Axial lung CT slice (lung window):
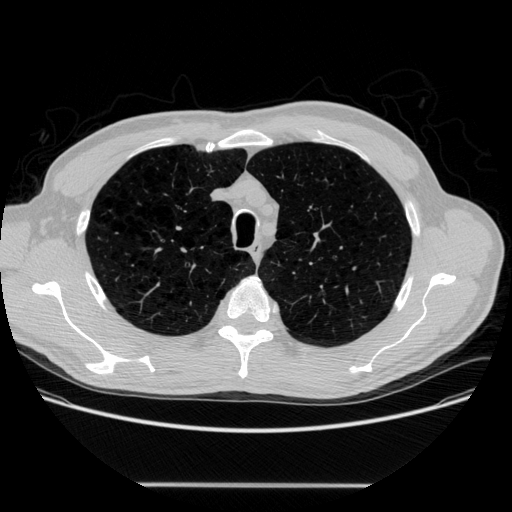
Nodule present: no